Field crop: tomato
Growth stage: 1
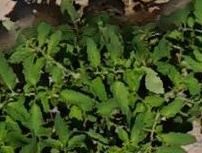
Species: tomato